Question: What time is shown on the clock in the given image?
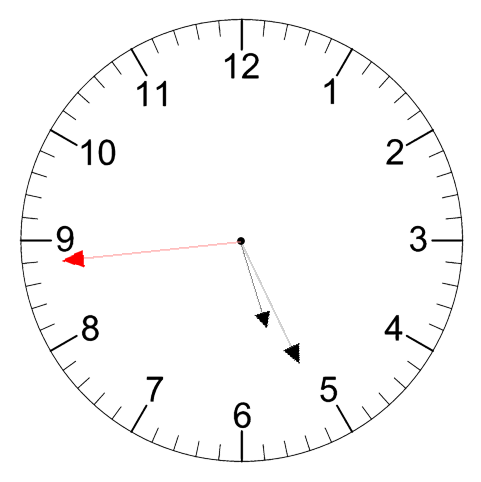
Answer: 05:25:44